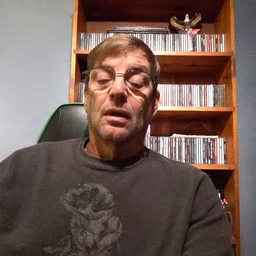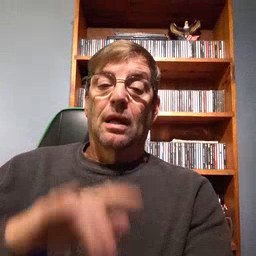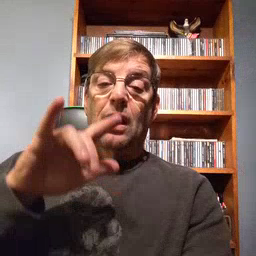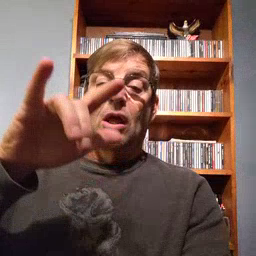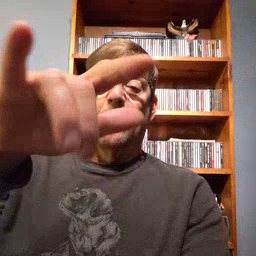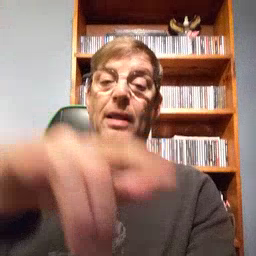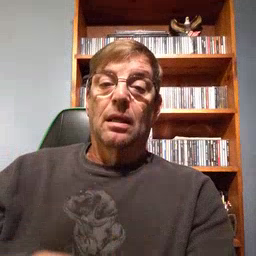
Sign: airplane